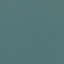
Label: SeaLake